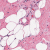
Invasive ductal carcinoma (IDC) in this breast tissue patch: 0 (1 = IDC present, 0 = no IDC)